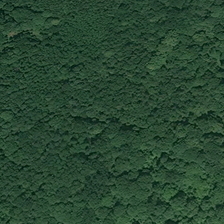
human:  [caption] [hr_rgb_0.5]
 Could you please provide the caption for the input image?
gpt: here we can see a green dense forest .

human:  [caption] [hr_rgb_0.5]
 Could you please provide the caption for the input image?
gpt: there is a narrow river flowing into the dense bottle green forest .

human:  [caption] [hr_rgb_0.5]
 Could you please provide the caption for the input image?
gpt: there is a narrow river flowing into the dense bottle green forest .

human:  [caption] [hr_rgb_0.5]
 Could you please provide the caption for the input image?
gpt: the deep green forest is flourish .

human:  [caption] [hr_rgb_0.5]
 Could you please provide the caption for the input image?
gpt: many green trees are in a piece of forest .